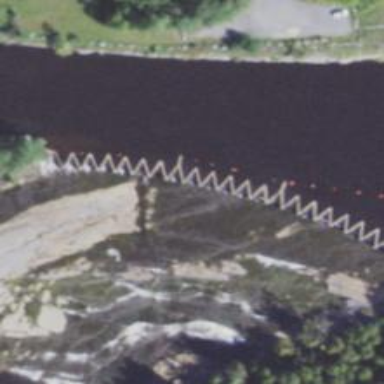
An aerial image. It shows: Dam across waterway.